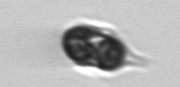
Label: Mesodinium